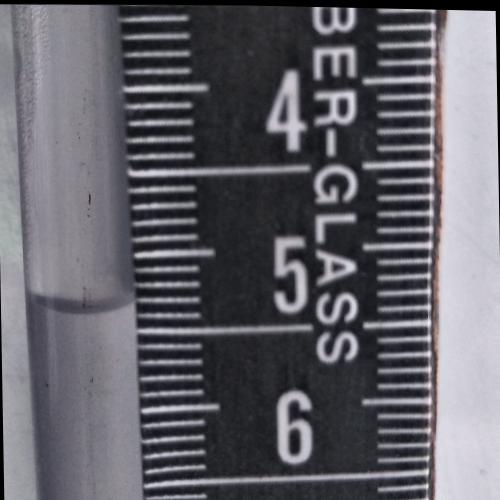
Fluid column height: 5.3 cm